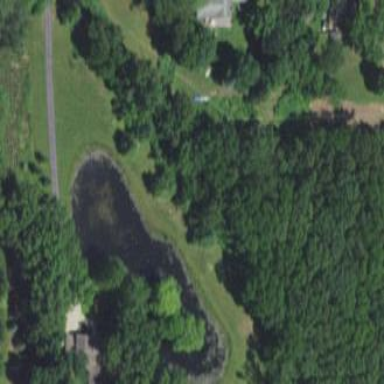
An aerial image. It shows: Pond surrounded by natural water.